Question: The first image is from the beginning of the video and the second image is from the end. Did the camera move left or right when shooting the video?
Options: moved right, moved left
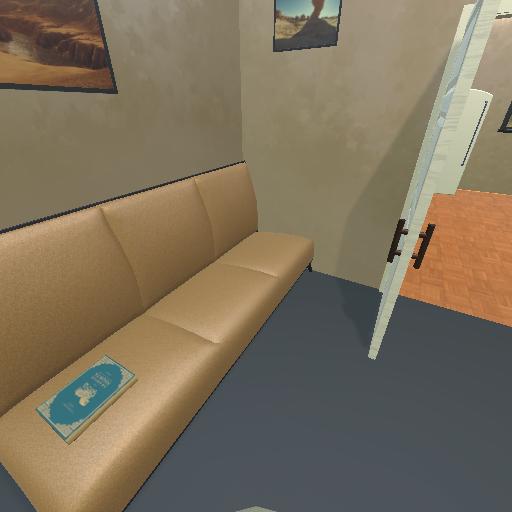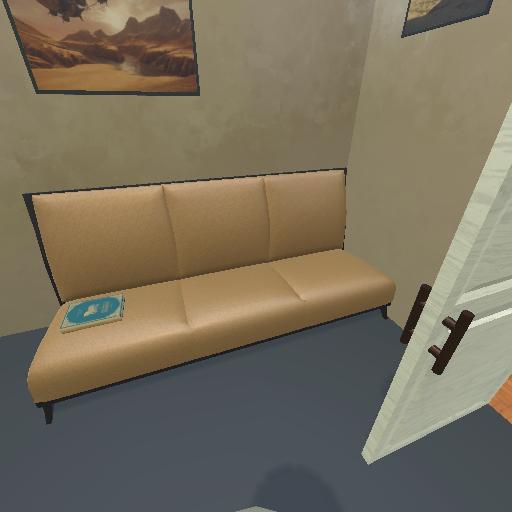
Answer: moved right